Question: I have a HTML markup for each brand in my page like this
'''
<ul>
<li>
<a title="mallname" href="/brand/mallname">
<div class="image">
<img src="/Images/mallname.png" alt="mallname" />
</div>
<div class="title">
<h2>mallname</h2>
</div>
</a>
</li>
</ul>
'''
is that 'heading' position ok inside a 'hyperlink', or should I change it to
'''
<ul>
<li>
<h2>
<a title="mallname" href="/brand/mallname">
<div class="image">
<img src="/Images/mallname.png" alt="mallname" />
</div>
<div class="title">
mallname
</div>
</a>
</h2>
</li>
</ul>
'''
which one is the more right way to write it, and what is the result that will be read by 'crawler' for the 'heading' in both case?
If in the first one, the 'heading' content is only 'mallname', will the second one be read as 'mallname mallname mallname' as there is a 'title' attribute in the 'hyperlink' and 'alt' attribute in the 'image' inside the 'heading'
here's one of the result of the 'list item'

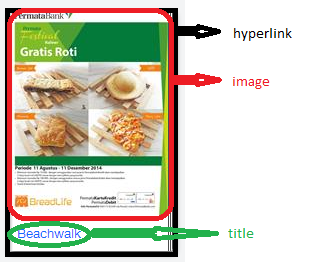
Answer: In your first example, the 'h2' doesn't describe the content of the 'li'. In scope of this heading is everything following it, until the next heading starts. So in fact, the previous heading would describe the following content, and so on. This problem always arises when using headings without sectioning elements in lists.
In your second example, the 'h2' probably contains more than it should (two times "mallname"; the one in the 'title' attribute is not considered to be part of the heading content). But what is the actual content here? There is only a heading, which doesn't seem to make sense.
Your 'alt' content is probably not correct/useful. When it is exactly the same as the corresponding heading, the you should probably use an empty 'alt' value. But it's likely that the image represents something in addition to the heading: describe this in the 'alt' content.
Duplicating the heading content in the 'title' attribute doesn't seem to make sense, either. Only use it for additional helpful (but not essential) content.
So you should use something else: sectioning elements. Judging from the screenshot, it might be the case that 'article' is appropriate (if not, use 'section').
By using a sectioning element like 'article', the heading doesn't have to be placed on the top.
'''
<ul>
<li>
<article>
<a href="/brand/mallname">
<img src="/Images/mallname.png" alt="Mallname offers ... and .... It's ....">
<h2>mallname</h2>
</a>
</article>
</li>
</ul>
'''
However, use this only when the 'h2' describes the 'img'! When the image is only an alternative to the heading (or only decoration, and the actual image content isn't relevant in this context), why use headings at all? In that case you'd have just a list of links:
'''
<ul>
<li><a href="/brand/mallname"><img src="/Images/mallname.png" alt=""> mallname</a></li>
</ul>
'''